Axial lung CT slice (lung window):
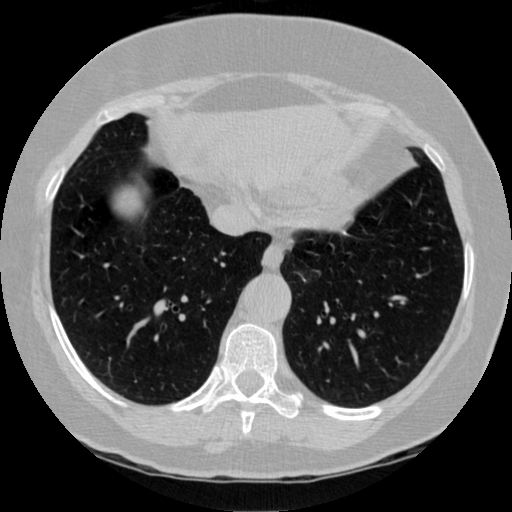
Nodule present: no